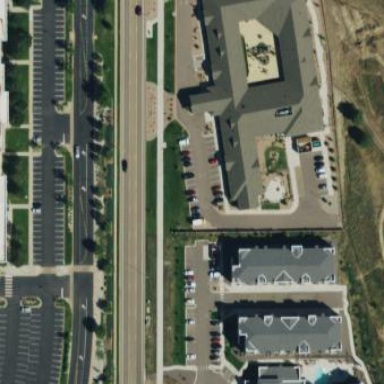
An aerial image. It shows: Building.